Question: I can see that official polymer elements are using 'hidden' attribute like so:
'hidden$="[[!someValue]]"' and 'hidden$=[[someValue]]'
However, in my case, 'someValue' is a huge object and while above expressions still work, for 'hidden$=[[someValue]]' I can see something like this:

App does unnecessary work serializing that object + having all that text makes it harder for me to work with DevTools.
So, I used 'hidden=[[someValue]]' and 'hidden=[[!someValue]]' instead. These work like a charm.
My questions are:
- 'hidden=''hidden$='- '$=''='- 'hidden$=''hidden$=[[bigObject]]'
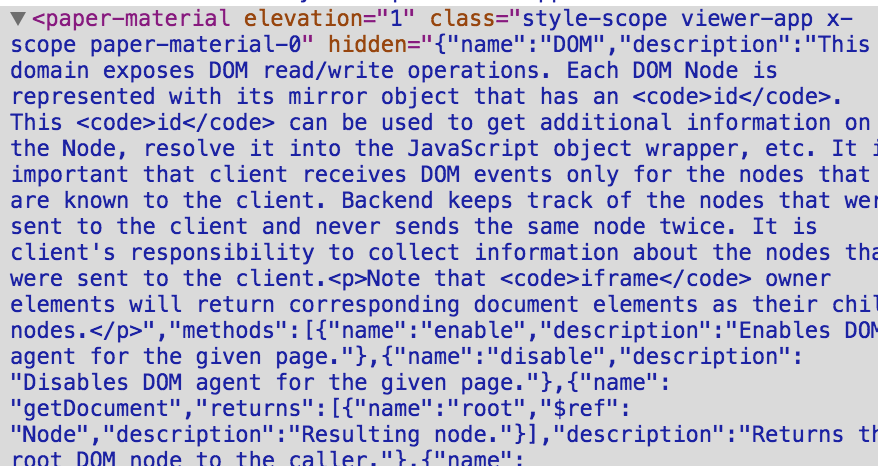
Answer: It looks like you can safely use the 'hidden' attribute or property. <URL> from the webcomponentsjs library says that setting the property will also reflect to the attribute. That would explain why '$=' and '=' have the same behavior.
Since that setter overrides the value to '''', I would expect that setting the property ('=') would use less memory and be more performant, but obviously benchmarks are the only real way to know for sure.